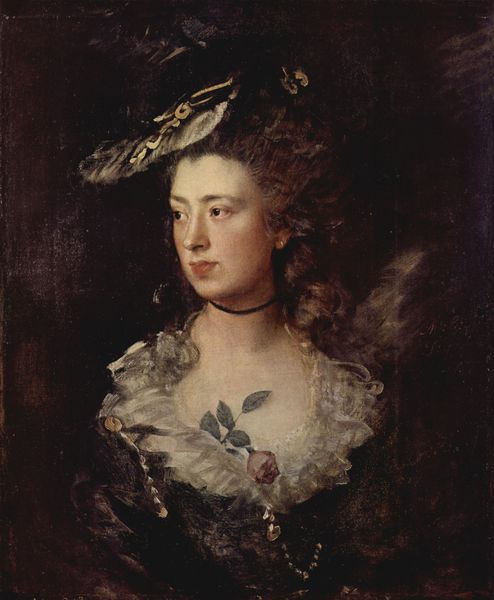
Titel: Porträt der Mary Gainsborough, Tochter des Künstlers
Künstler: Thomas Gainsborough
Standort: London
Institution: Tate Gallery
Schlagwörter: blätter, dunkel, gemälde, kopf, körper, schatten, weiß, dreieck, grün, mädchen, ocker, ausschnitt, blume, braun, elegant, frau, frisur, grau, haar, hell, hintergrund, hut, hüte, kleid, licht, mund, nase, ohr, ohrring, profil, schmuck, schwarz, skizze, stirn, zeichnung, blick, blüte, dame, rose, rot, beige, jung, wand, arme, augen, band, barock, blass, falten, gesicht, inkarnat, kleidung, kragen, mensch, samt, spitze, bild, bildnis, hals, portrait, porträt, öl, ast, auge, haare, sitzend, stehend, rokkoko, spitzen, blatt, person, augenbrauen, brustbild, dekollete, dekollte, kinn, lippe, lippen, locken, ohren, perle, perlen, poträt, puder, rokoko, rosa, rouge, schön, zart, genre, oval, pferd, beine, perücke, lächeln, taille, seitlich, wangen, papier, ecke, halsband, studie, tüll, kette, lila, violett, ausdruck, hutband, brauen, büste, pupillen, seitenansicht, rüschen, augenbraue, dekollette, halsschmuck, fein, halskette, links, zweig, rosig, stift, gedreht, nasenlöcher, quadrate, verschwommen, halbprofil, rode, dekolltee, spitzenkragen, ros, gewellt, anmut, proportionen, leonardo, gepudert, da vinci, proportion, frau mit hut, formatfüllend, zauber, roroko, perk, tull, augenbrau, fältelunge, hautu, rosenblatt, frau hut gemälde welkende rose